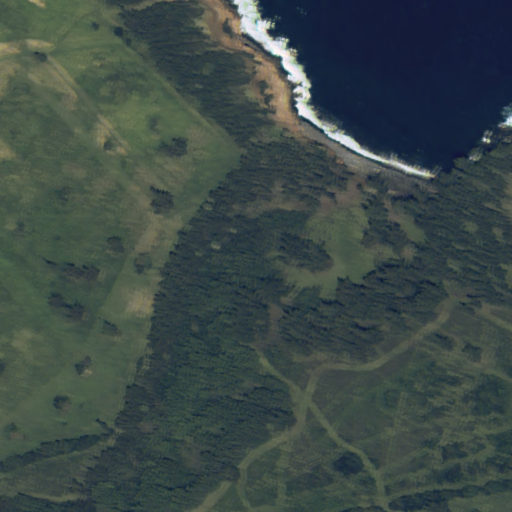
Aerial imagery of valley in Hawaii named Halelua Gulch containing only unknown